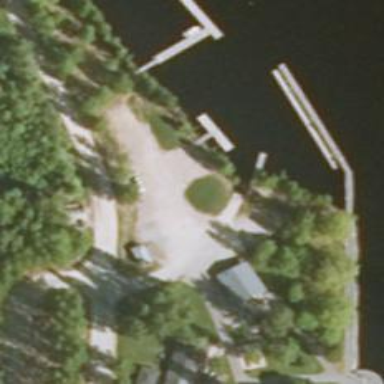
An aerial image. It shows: Slipway on leisure land.